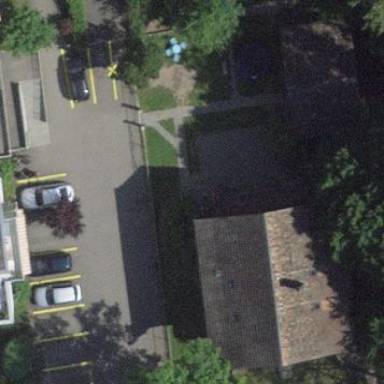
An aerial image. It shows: Building.